Field crop: maize
Growth stage: 1
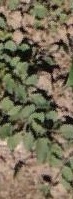
Species: convolvulus